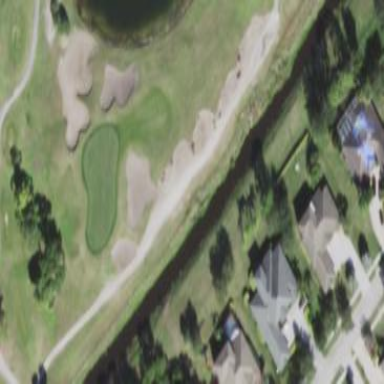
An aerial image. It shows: Sand bunker on golf course.